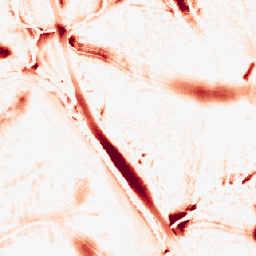
Category: morphological
Decomposition family: tophat
Decomposition parameters: size: 20
mode: white
Upsampling method: area
Upsampling parameters: scale: 4
Upsampling scale: 4